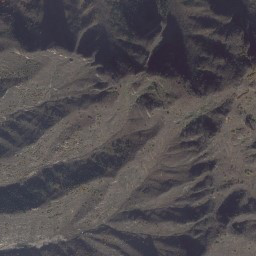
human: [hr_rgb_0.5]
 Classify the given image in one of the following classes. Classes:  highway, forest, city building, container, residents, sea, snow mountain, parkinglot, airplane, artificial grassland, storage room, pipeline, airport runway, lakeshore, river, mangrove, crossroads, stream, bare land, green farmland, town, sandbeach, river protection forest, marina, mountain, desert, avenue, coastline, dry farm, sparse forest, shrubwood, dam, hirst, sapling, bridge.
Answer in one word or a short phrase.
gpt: mountain